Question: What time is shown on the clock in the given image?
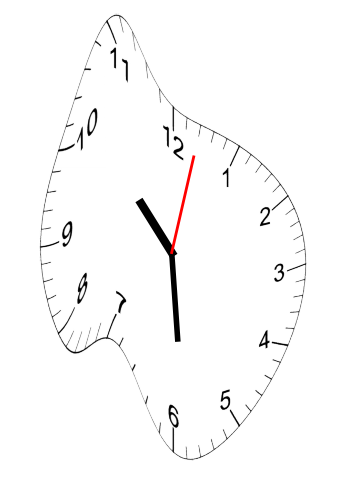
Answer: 10:29:02